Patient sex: F
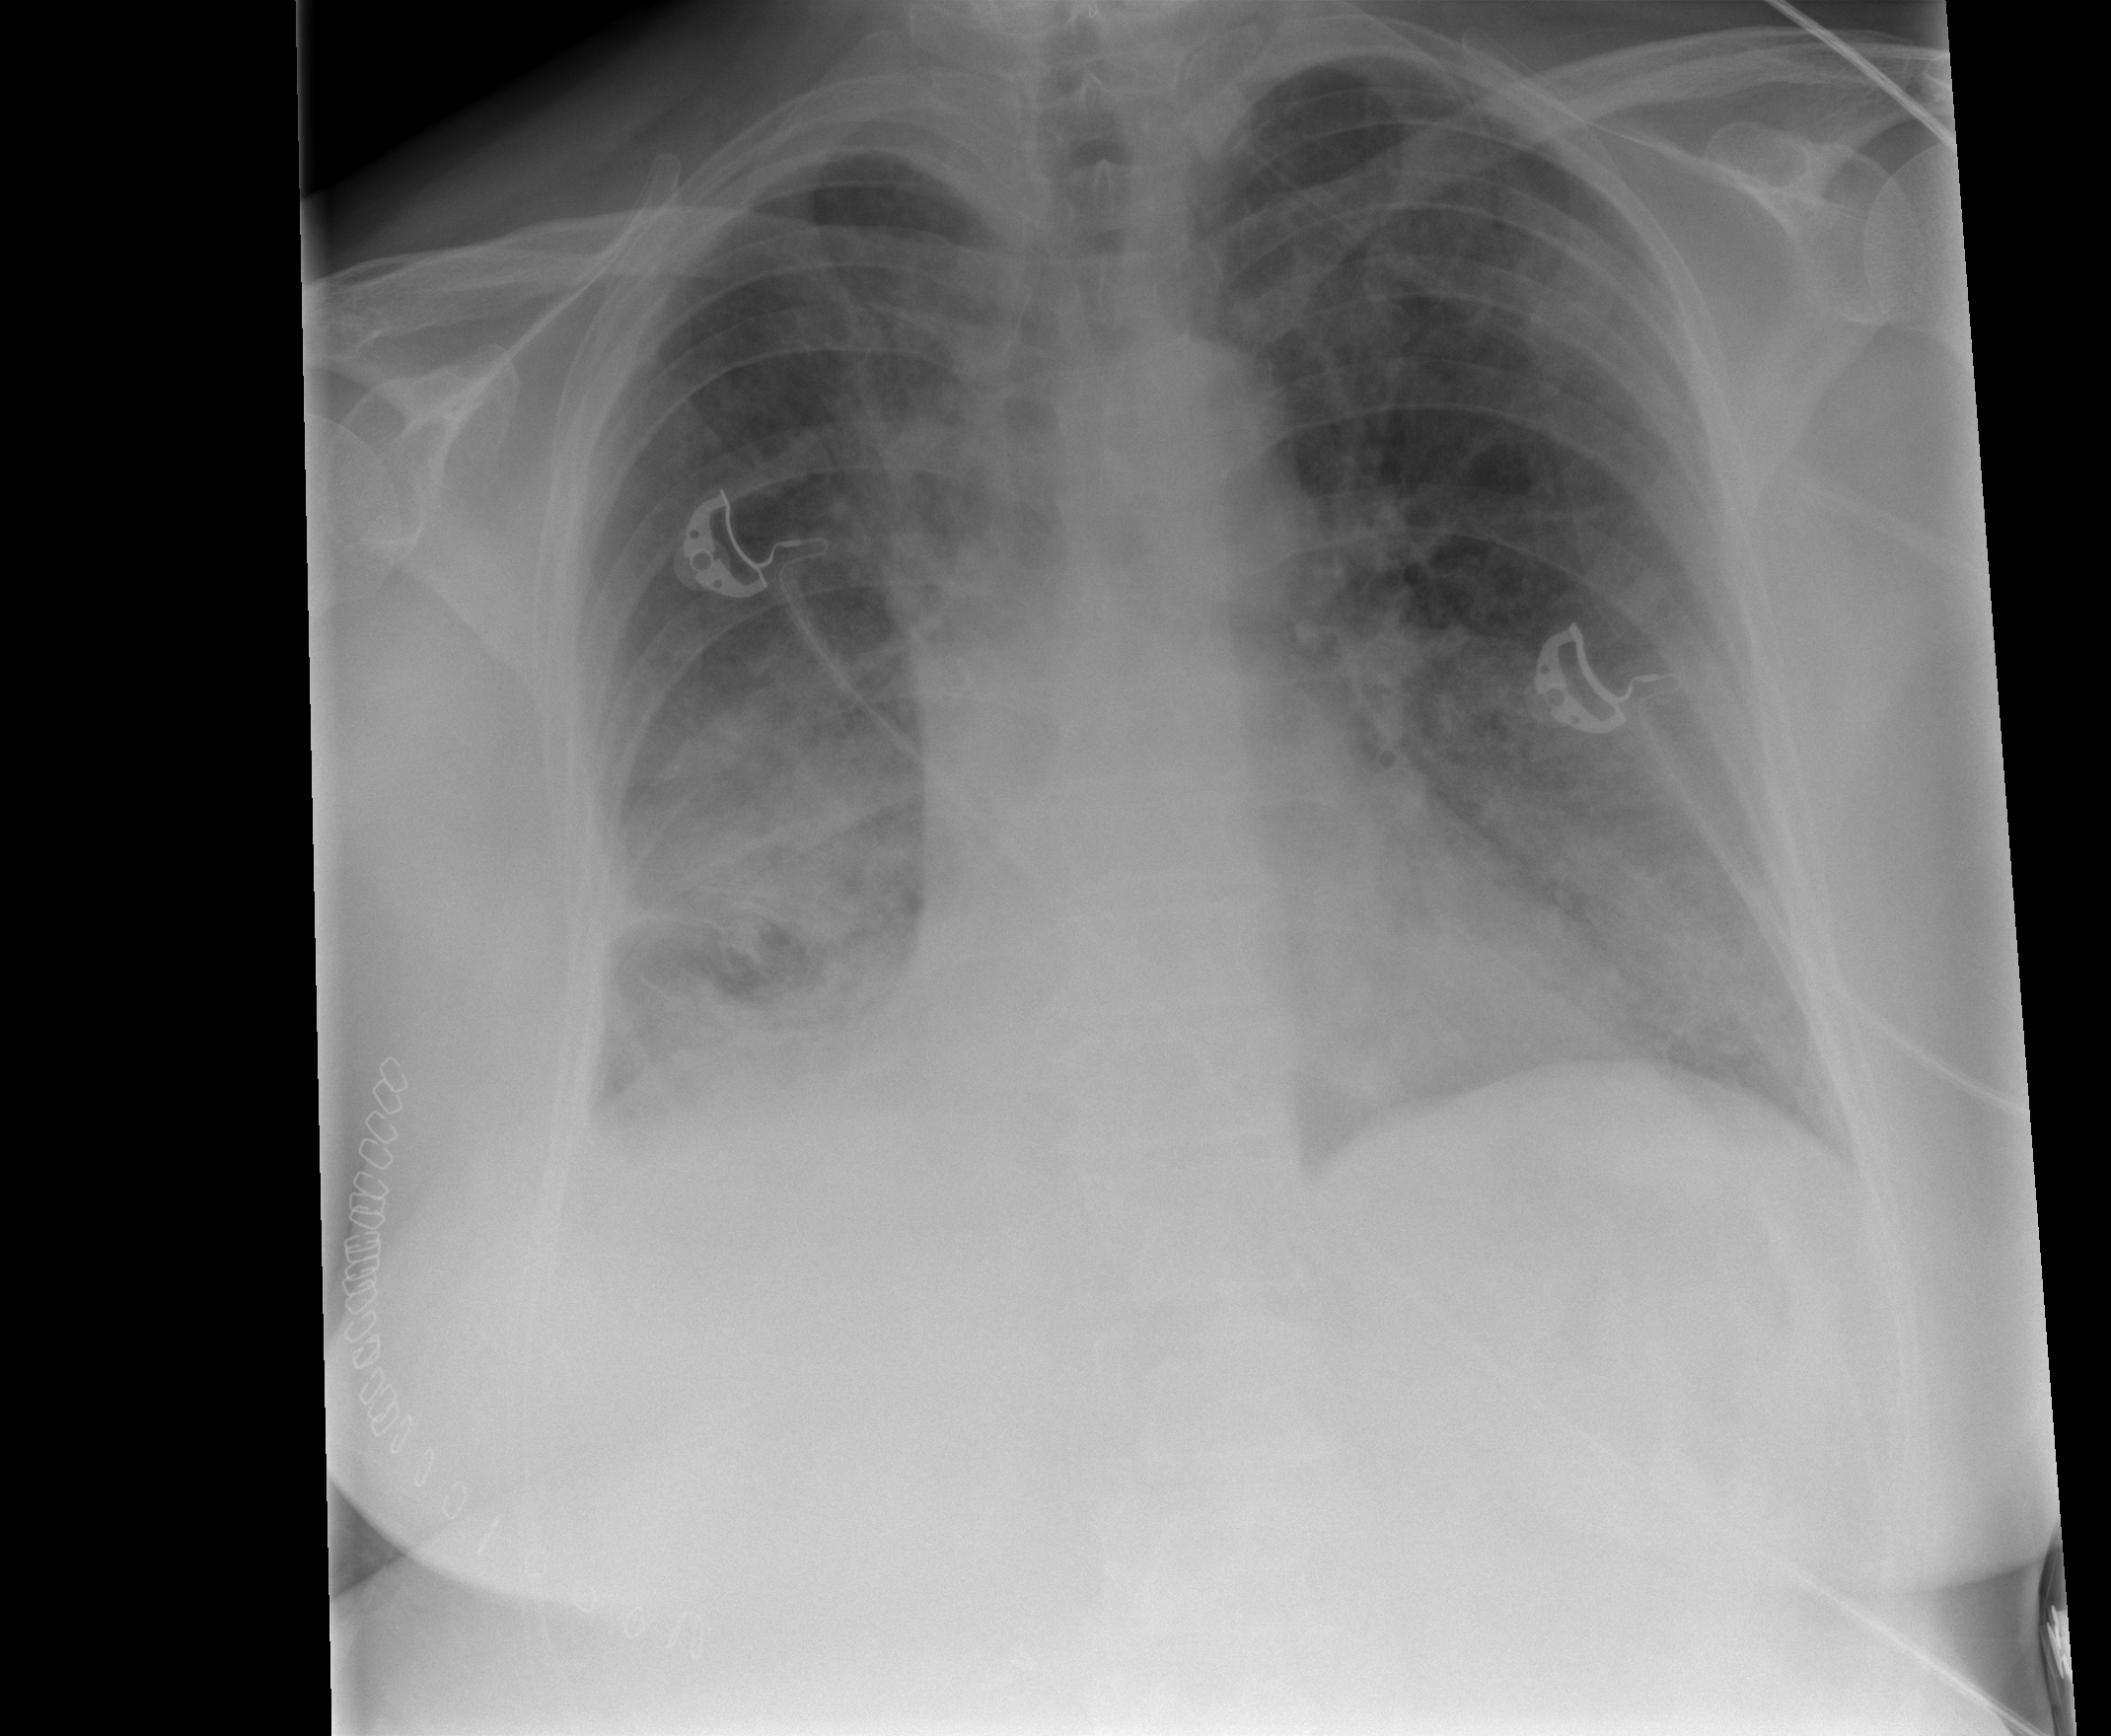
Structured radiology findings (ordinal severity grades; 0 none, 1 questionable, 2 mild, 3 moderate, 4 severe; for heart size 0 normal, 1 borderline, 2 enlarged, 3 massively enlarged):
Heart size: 0
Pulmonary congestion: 2
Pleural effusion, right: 2
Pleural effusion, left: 2
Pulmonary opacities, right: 3
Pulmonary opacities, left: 2
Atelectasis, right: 2
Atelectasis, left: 2